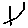
Label: line